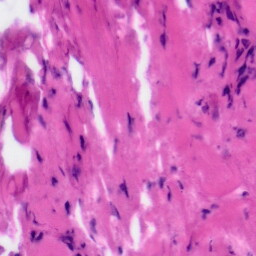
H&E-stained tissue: Tonsil